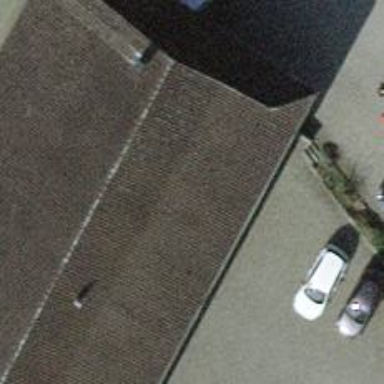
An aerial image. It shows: Restaurant.